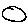
Label: circle